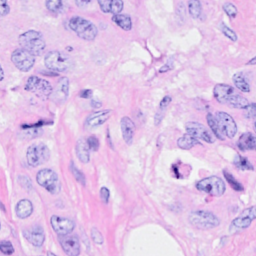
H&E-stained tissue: Breast